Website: crate-barrel
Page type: newsletter-management
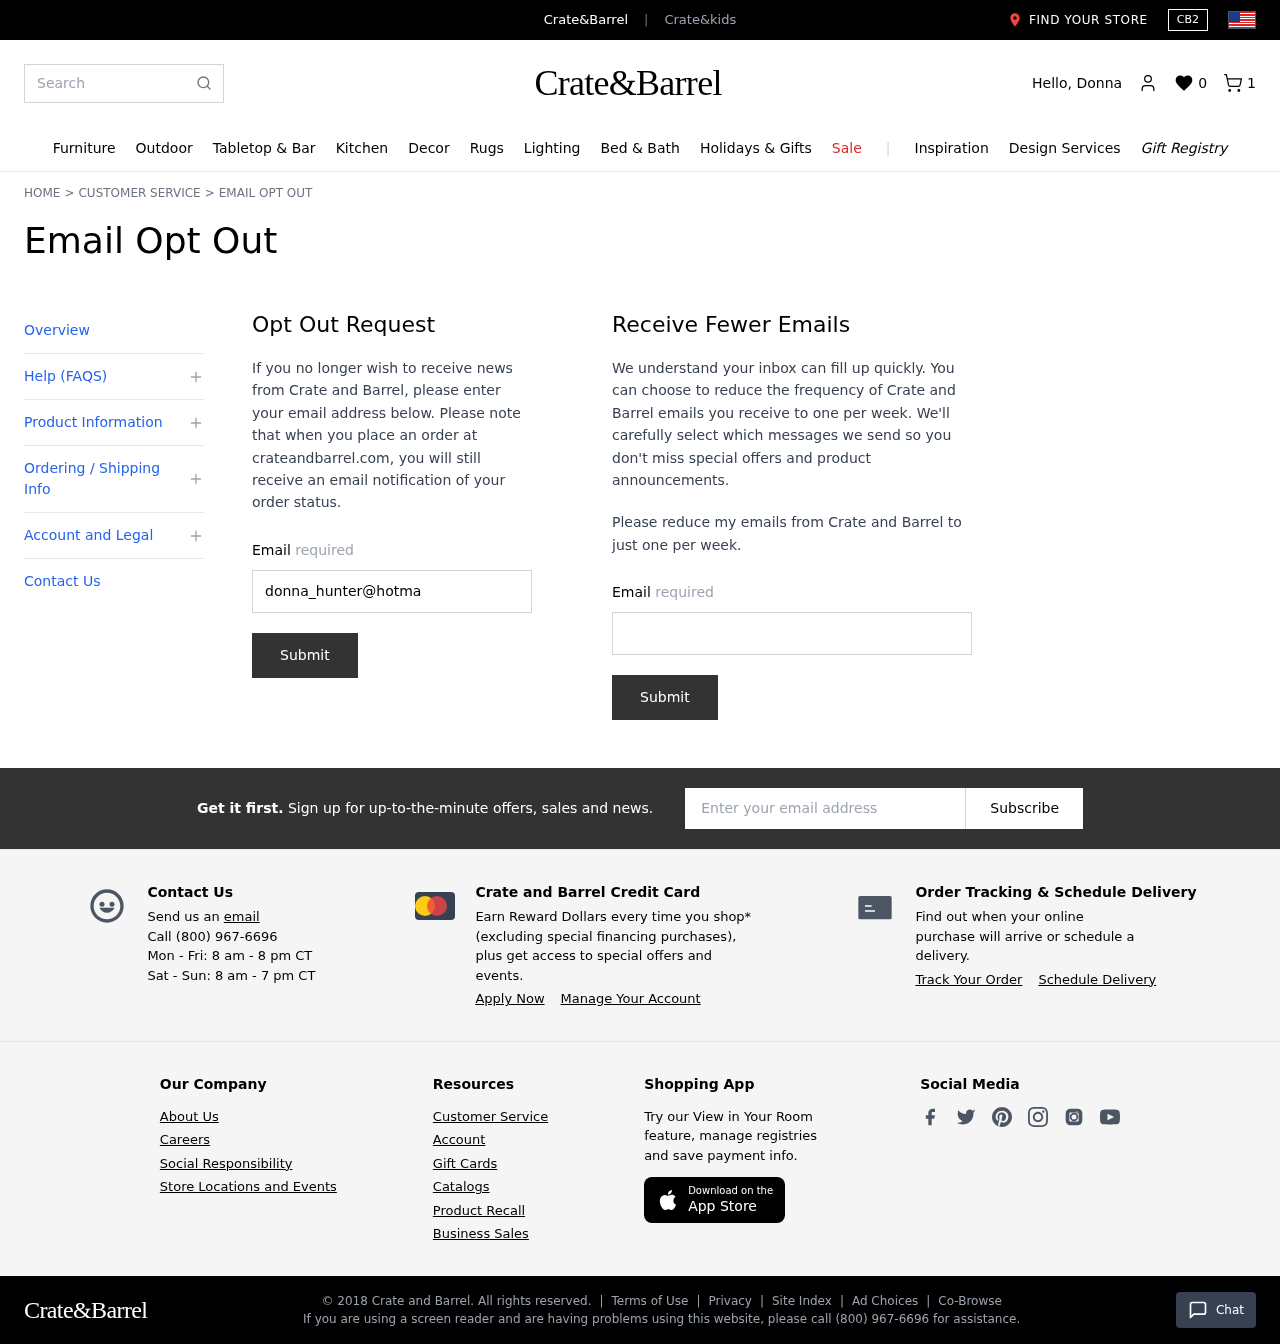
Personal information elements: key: PII_EMAIL
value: donna_hunter@hotmail.com
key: PII_EMAIL2
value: donna_hunter@hotmail.com
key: PII_EMAIL3
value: donna_hunter@hotmail.com
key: PII_FIRSTNAME
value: Donna
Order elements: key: ORDER_NUM_ITEMS
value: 1
Search elements: key: HEADER_SEARCH
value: Search
Other elements: key: WISHLIST_COUNT
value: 0